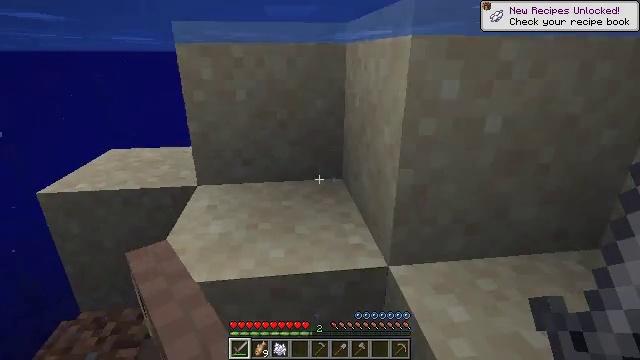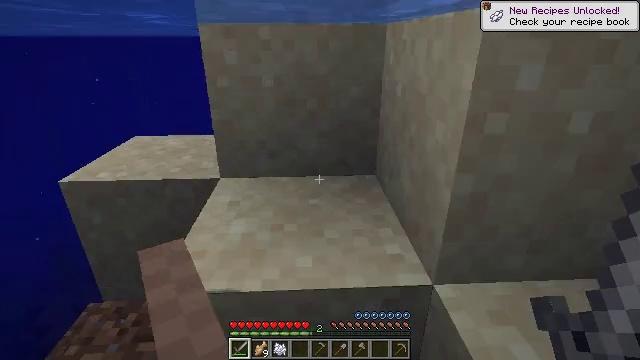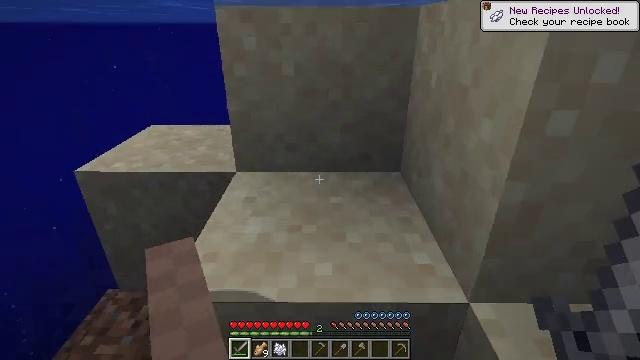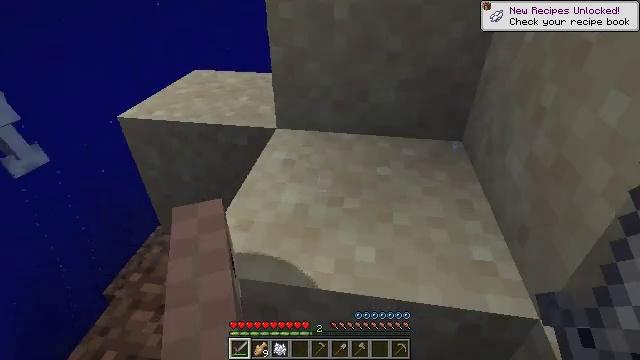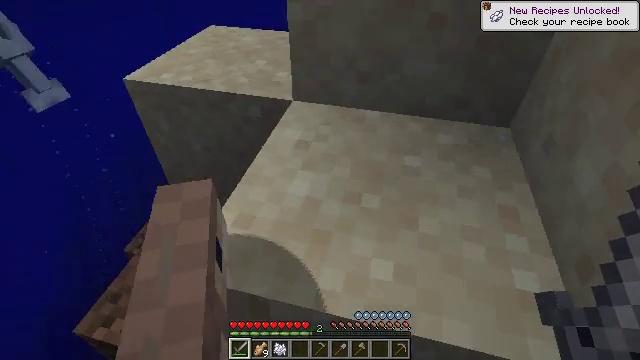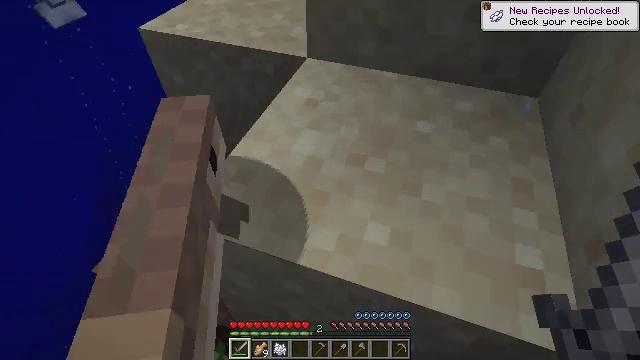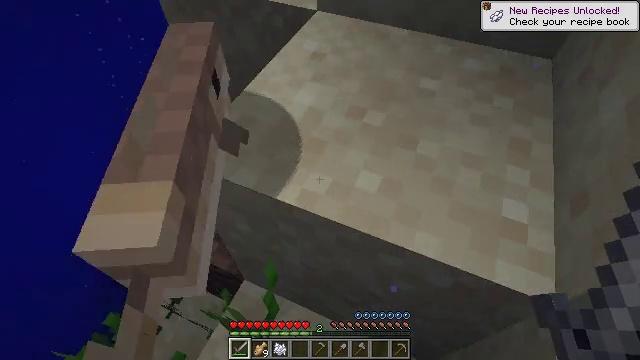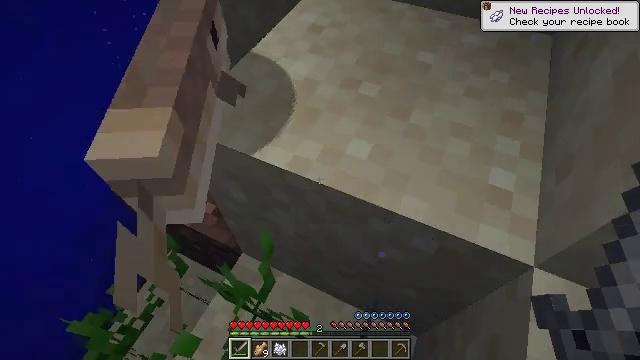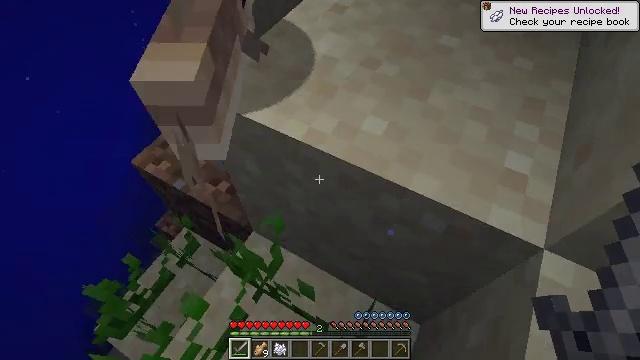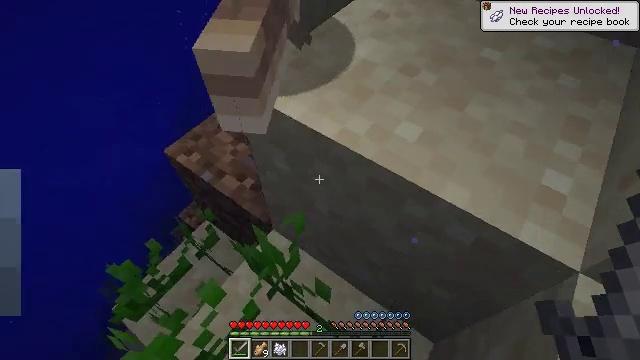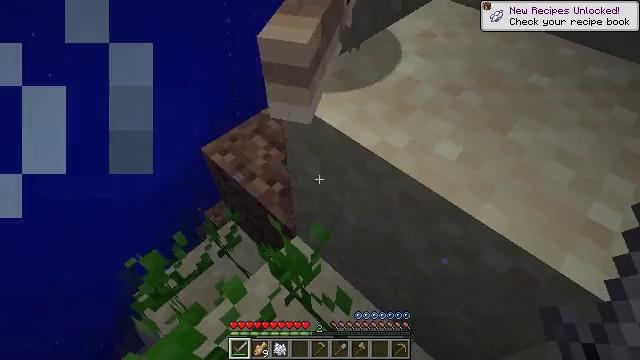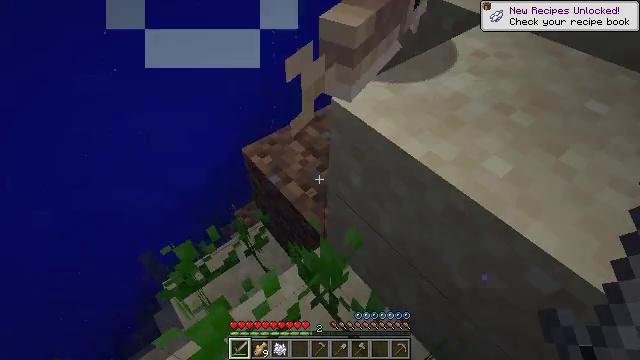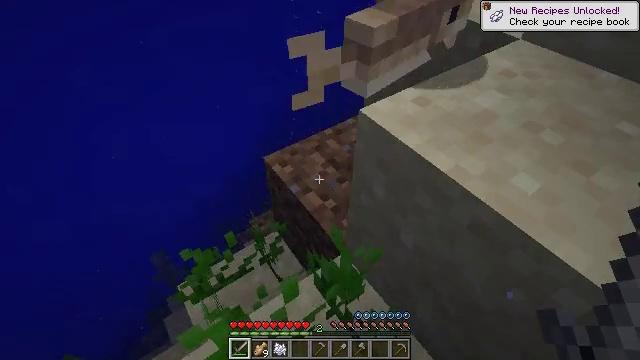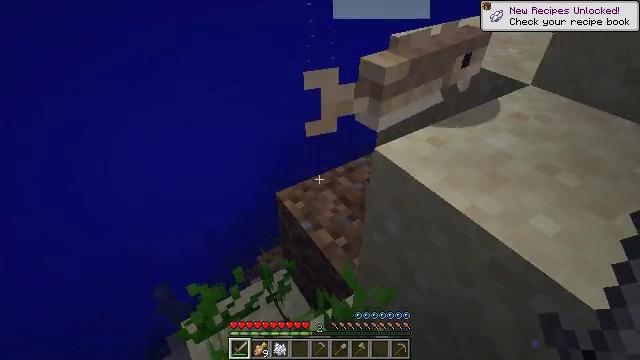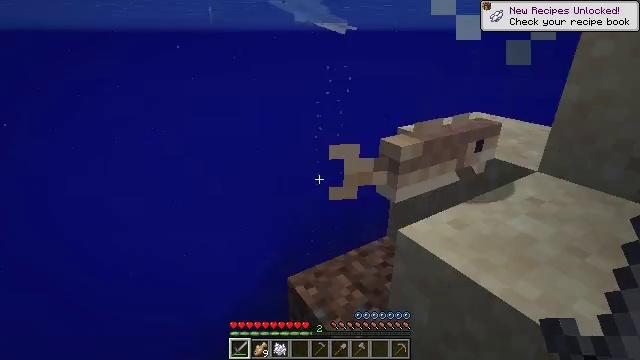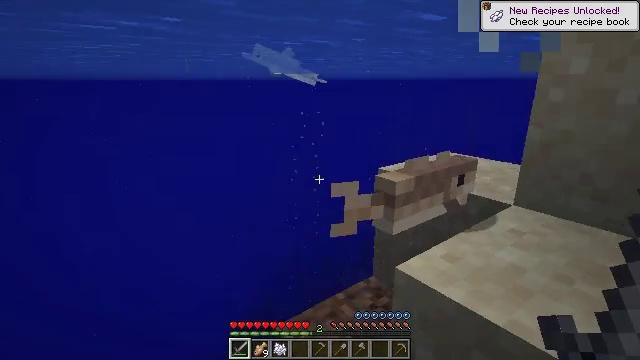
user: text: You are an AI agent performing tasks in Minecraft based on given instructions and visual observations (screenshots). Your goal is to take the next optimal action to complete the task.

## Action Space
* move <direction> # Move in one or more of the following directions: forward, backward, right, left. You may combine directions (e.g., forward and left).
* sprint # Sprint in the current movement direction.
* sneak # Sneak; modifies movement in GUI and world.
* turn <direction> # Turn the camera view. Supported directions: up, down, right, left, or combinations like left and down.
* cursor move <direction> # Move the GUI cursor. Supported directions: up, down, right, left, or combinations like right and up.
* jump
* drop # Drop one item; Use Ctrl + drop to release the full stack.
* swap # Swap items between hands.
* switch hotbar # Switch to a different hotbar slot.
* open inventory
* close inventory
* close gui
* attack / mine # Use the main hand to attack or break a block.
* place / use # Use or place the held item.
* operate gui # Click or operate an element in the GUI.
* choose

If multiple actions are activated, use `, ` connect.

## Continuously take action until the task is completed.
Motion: motion action
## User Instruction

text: Catch and defeat a cod.
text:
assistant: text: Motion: move forward, turn left and down
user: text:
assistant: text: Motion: move forward, turn left and down
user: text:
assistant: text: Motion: move forward, turn left and down
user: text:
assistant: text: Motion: turn left and down
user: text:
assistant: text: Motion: turn left and down
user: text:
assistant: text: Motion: turn left and down
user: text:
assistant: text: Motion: turn left and down
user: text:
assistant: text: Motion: turn left and down
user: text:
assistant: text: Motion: turn left and up
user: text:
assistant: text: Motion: turn left and up
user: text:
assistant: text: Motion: turn left and up
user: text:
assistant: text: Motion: turn left and up
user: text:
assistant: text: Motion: move left, turn left and up
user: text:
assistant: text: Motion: move left, turn up
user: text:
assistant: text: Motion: move left, turn right and up
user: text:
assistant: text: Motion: move left, turn right and up, attack / mine
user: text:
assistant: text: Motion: turn right, attack / mine
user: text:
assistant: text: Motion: turn right and down, attack / mine
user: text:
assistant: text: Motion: turn right, attack / mine
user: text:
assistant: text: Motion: no_op
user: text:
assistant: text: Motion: no_op
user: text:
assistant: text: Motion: turn right and down
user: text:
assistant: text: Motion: turn right and down
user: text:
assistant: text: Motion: no_op
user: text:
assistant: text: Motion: no_op
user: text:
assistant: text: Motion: no_op
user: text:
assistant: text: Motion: move forward
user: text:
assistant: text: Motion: move forward
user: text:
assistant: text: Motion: move forward
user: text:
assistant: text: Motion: move forward